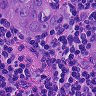
Metastatic tissue present: yes